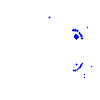
Particle: electron